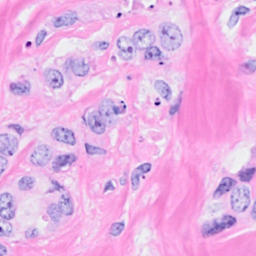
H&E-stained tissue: Breast